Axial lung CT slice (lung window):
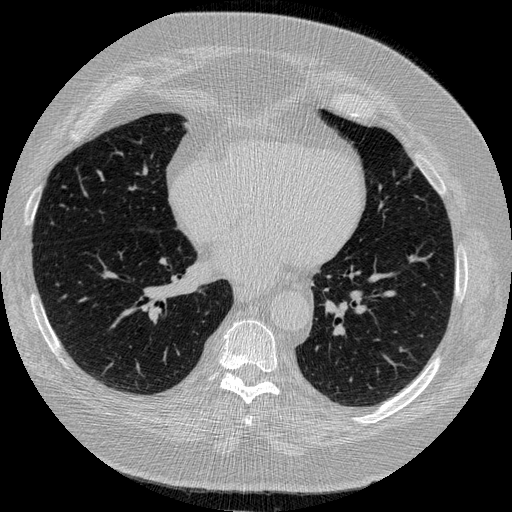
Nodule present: no